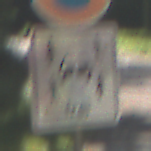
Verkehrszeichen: CarsharingfahrzeugeFrei
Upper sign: EingeschraenktesHalteverbot
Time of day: Midday
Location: Outdoor (RoadRail)
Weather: Clear
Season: NotSpecified
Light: Natural